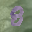
Label: 8